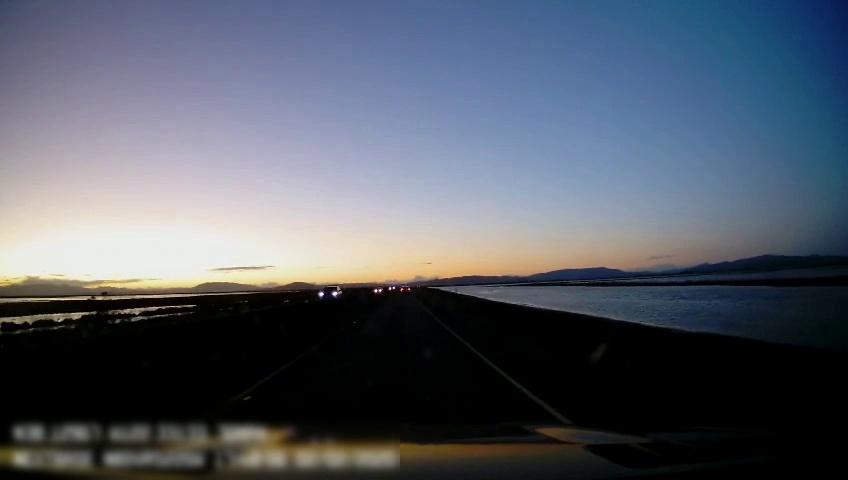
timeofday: Dusk/Dawn/Twilight
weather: Sunny
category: Drivable Space
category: Vehicles | Car
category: Vehicles | Car
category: Vehicles | Car
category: Lanes | Current Lane
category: Lanes | Current Lane